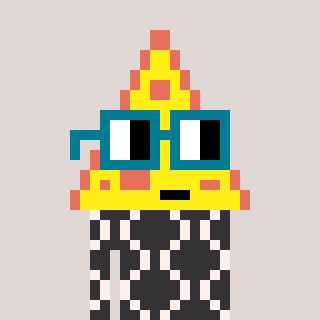
a pixel art character with square dark green glasses, a pizza-shaped head and a grayscale-colored body on a warm background